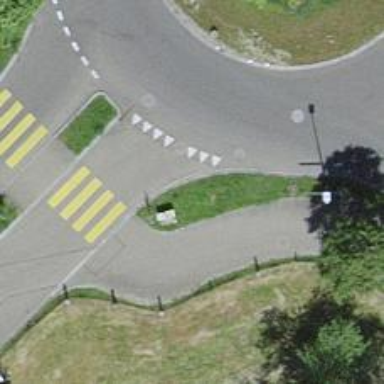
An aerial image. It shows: Road with "give way" sign.